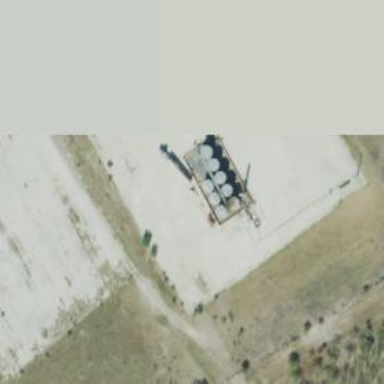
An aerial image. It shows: Storage tank with man-made structure.